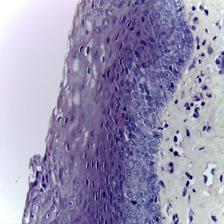
Diagnosis: Normal